Interaction volume radius: 5 \u00c5
Interaction volume height: 15 \u00c5
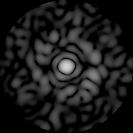
Disorder parameter: 0.9016